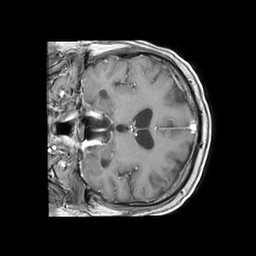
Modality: T1w
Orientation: coronal
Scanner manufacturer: philips
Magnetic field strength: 1.5 T
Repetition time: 0.191 s
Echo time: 0.001925 s